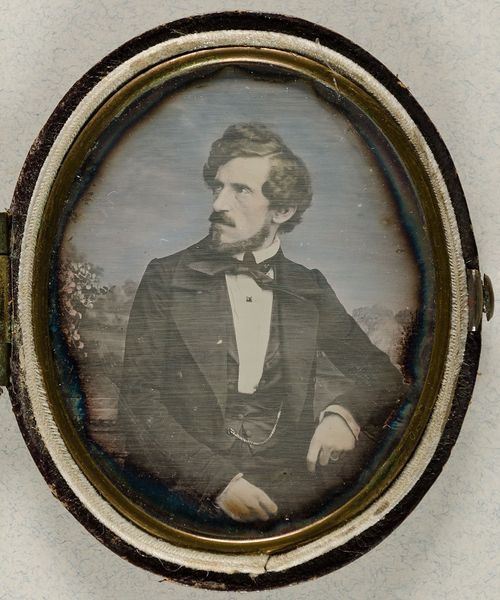
Titel: Carl Ferdinand Stelzner (1805&#x2013;1894)
Künstler: Carl Ferdinand Stelzner
Standort: Hamburg
Institution: Museum für Kunst und Gewerbe Hamburg
Schlagwörter: mann, portrait, figur, person, foto, fotografie, photographie, selbstbildnis, photo, selbstportrait, etui, lichtbild, daguerreotypie, historische, landschaftskulisse, bildwerke, angewandte und bildende kunst, hessische systematik, selbstporträt, porträt, persönlichkeit, porträtfotografie, porträtphotographie, hüftbild, bühnenausstattung, bühnenbild